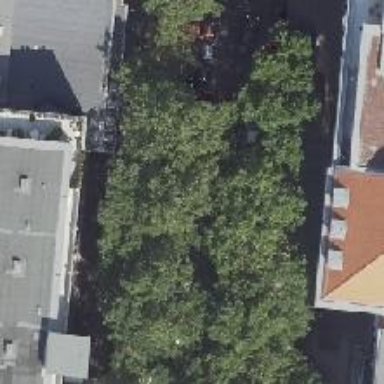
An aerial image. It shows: Deciduous broadleaved tree.